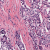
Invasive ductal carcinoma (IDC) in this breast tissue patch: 1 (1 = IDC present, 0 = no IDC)